Field crop: maize
Growth stage: 2
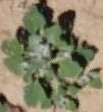
Species: chenopodium